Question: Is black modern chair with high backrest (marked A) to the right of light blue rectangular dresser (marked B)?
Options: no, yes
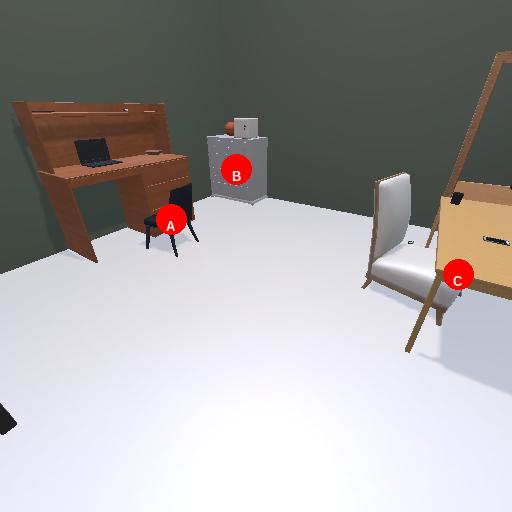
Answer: no